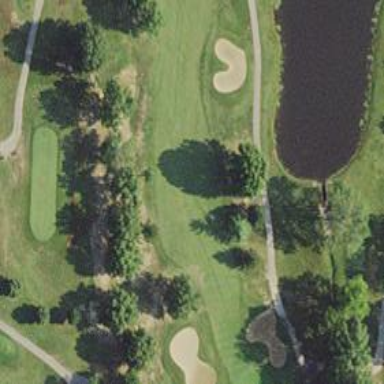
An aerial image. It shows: Golf hole.